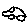
Label: car